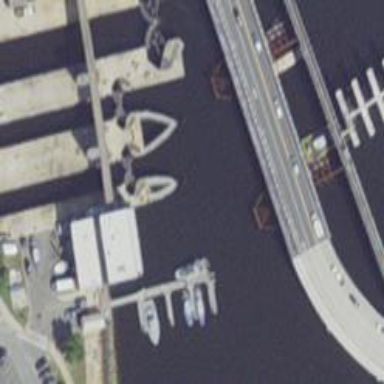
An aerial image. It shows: Bridge supported by pivot pier.